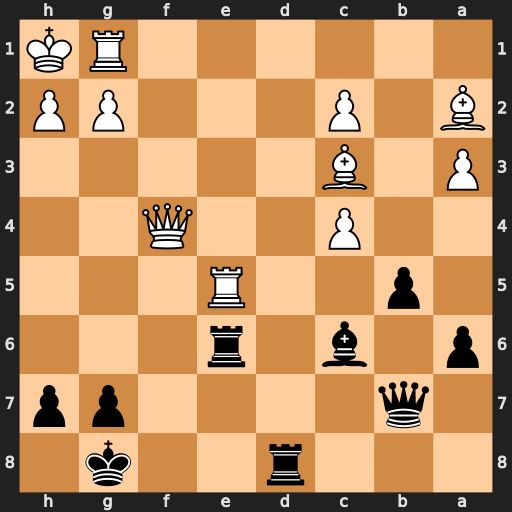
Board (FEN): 3r2k1/1q4pp/p1b1r3/1p2R3/2P2Q2/P1B5/B1P3PP/6RK
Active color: b
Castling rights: -
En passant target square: -
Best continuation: Bxg2+ Rxg2 Rd1+ Be1 Rxe1+ Rxe1 Rxe1+ Qf1 Rxf1#